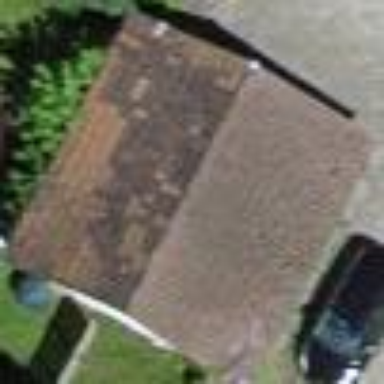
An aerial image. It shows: Garage building.